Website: crate-barrel
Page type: payment
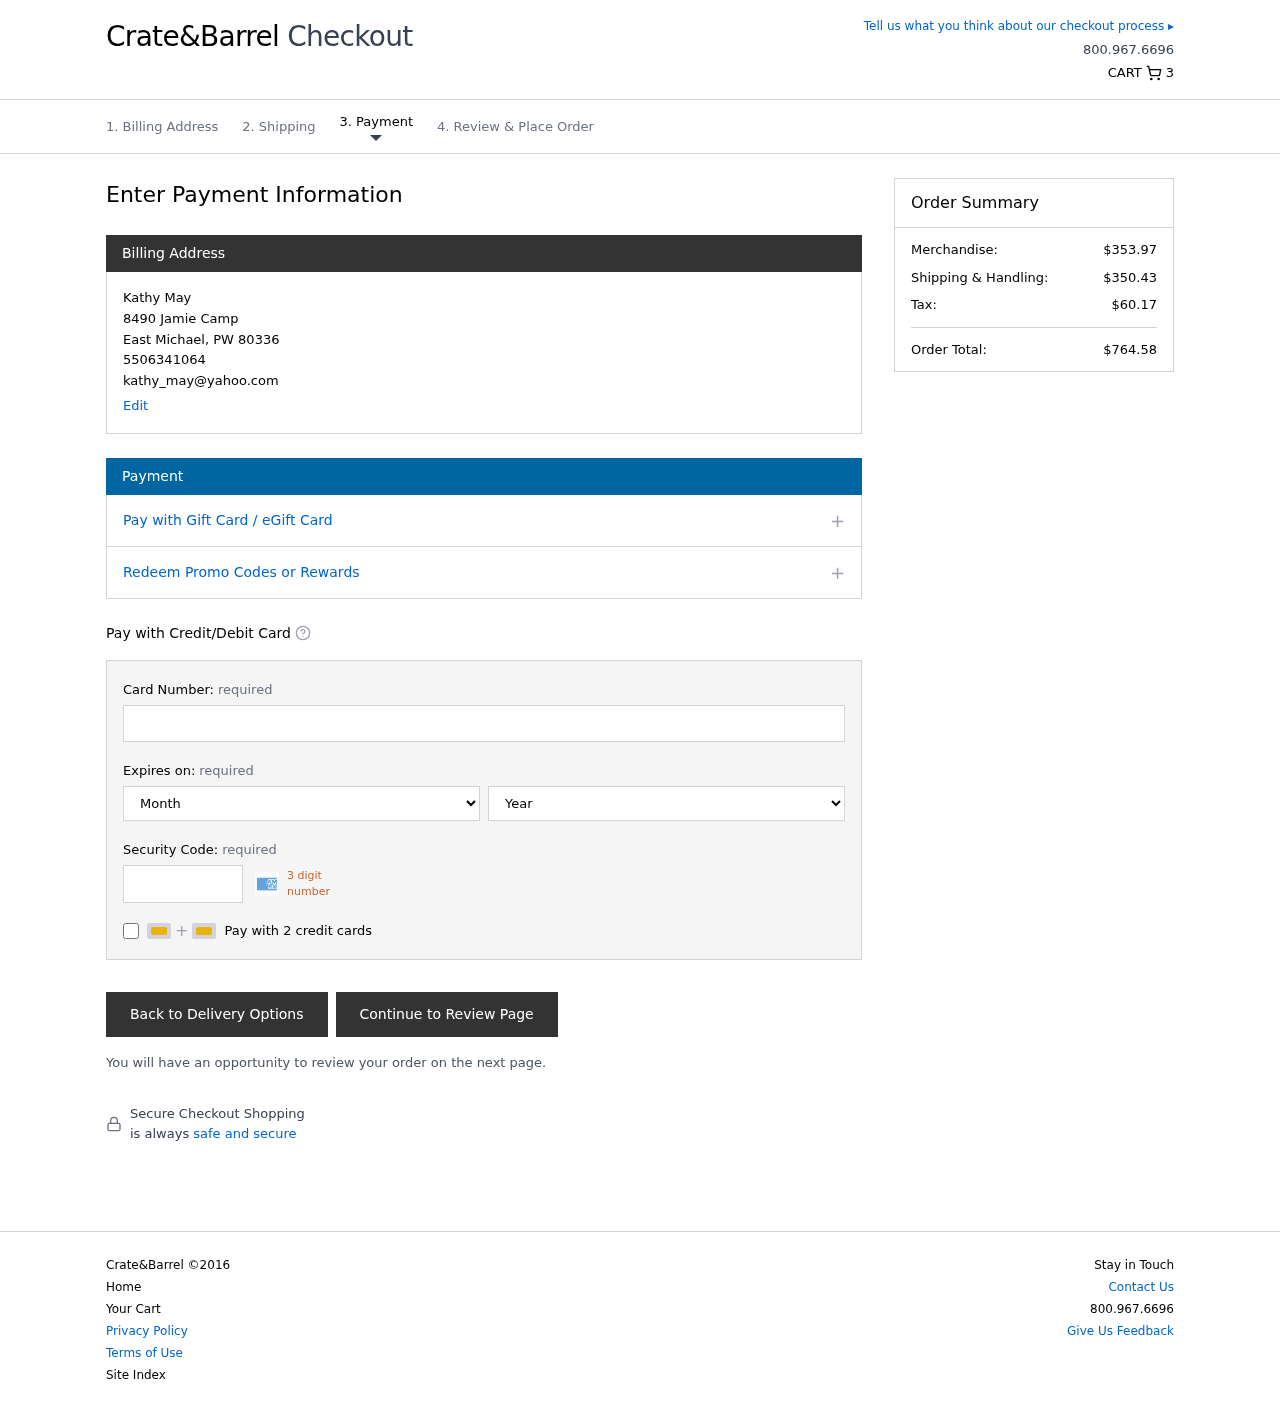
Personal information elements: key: PII_CARD_CVV
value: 6525
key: PII_CARD_EXPIRY_MONTH
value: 03
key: PII_CARD_EXPIRY_YEAR
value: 28
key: PII_CARD_NUMBER
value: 3741 7616 4461 184
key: PII_CITY
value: East Michael
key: PII_EMAIL
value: kathy_may@yahoo.com
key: PII_FULLNAME
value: Kathy May
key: PII_PHONE
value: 5506341064
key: PII_POSTCODE
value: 80336
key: PII_STATE_ABBR
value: PW
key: PII_STREET
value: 8490 Jamie Camp
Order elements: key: ORDER_NUM_ITEMS
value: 3
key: ORDER_SUBTOTAL
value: $353.97
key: ORDER_SHIPPING_COST
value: $350.43
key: ORDER_TAX
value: $60.17
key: ORDER_TOTAL
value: $764.58